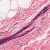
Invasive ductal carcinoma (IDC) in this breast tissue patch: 0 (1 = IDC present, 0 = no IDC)